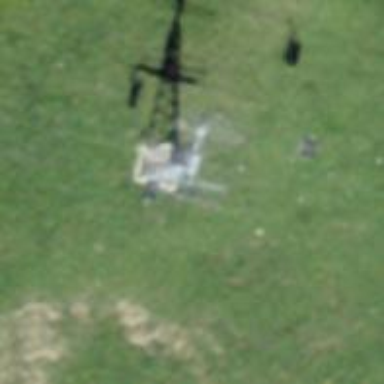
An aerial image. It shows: Chair lift.